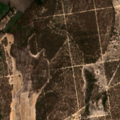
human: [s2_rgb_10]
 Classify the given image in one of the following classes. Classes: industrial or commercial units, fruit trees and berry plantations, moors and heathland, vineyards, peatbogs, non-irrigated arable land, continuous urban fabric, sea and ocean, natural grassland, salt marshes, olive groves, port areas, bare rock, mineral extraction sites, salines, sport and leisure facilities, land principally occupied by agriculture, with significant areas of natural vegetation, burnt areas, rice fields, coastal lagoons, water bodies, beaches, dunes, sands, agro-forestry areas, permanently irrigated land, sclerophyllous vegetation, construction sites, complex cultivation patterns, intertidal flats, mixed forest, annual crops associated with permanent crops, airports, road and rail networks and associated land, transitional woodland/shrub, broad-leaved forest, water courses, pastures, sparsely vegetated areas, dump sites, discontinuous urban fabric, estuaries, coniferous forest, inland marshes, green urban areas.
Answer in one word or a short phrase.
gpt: permanently irrigated land, coniferous forest, transitional woodland/shrub